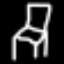
Label: chair